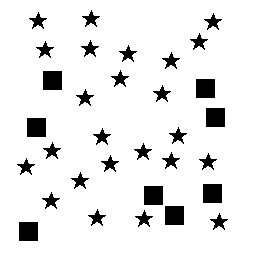
Squares: 8
Triangles: 0
Stars: 24
Total shapes: 32